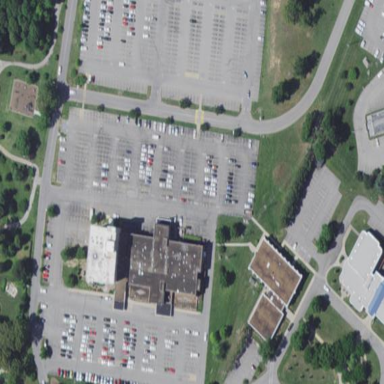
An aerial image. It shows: Parking area.